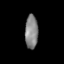
Tissue: lung
Cell type: Epithelial cells
Senescence score: 0.1999
Nuclear area (px): 428
Mean DAPI intensity: 132.107